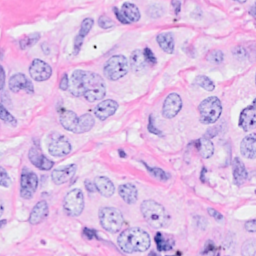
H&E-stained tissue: Breast